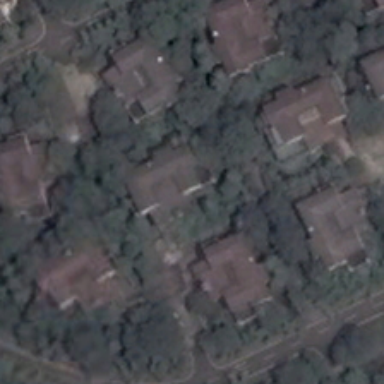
Some buildings and many green trees are in a medium residential area .